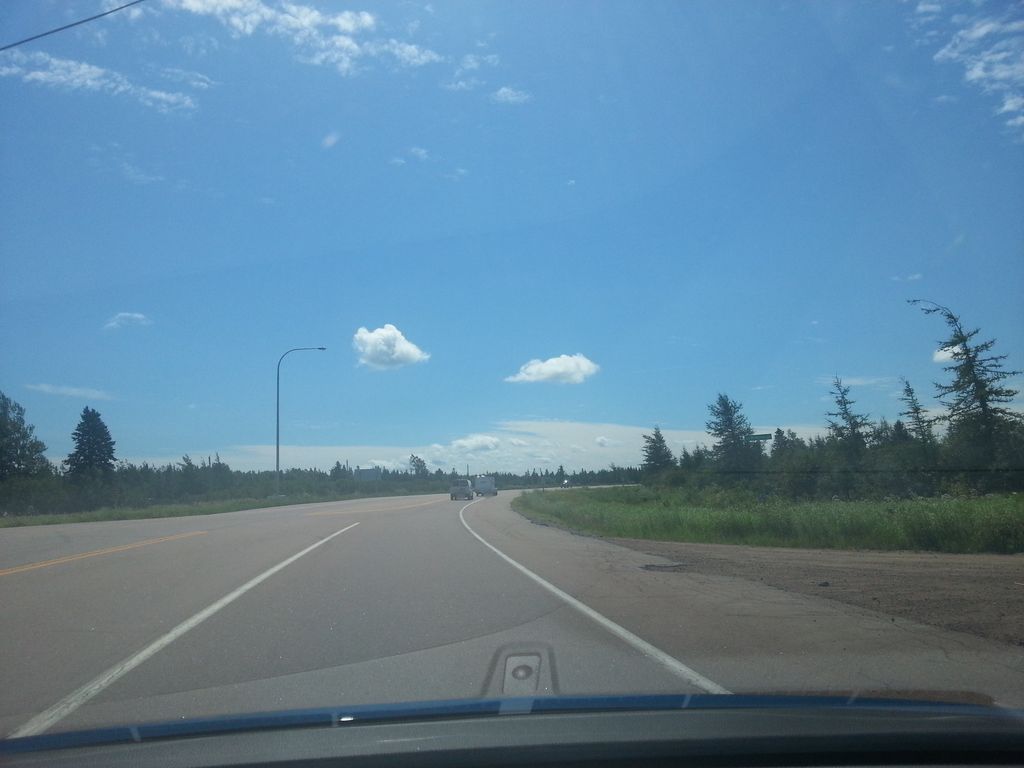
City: charlottetown